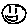
Label: smiley face